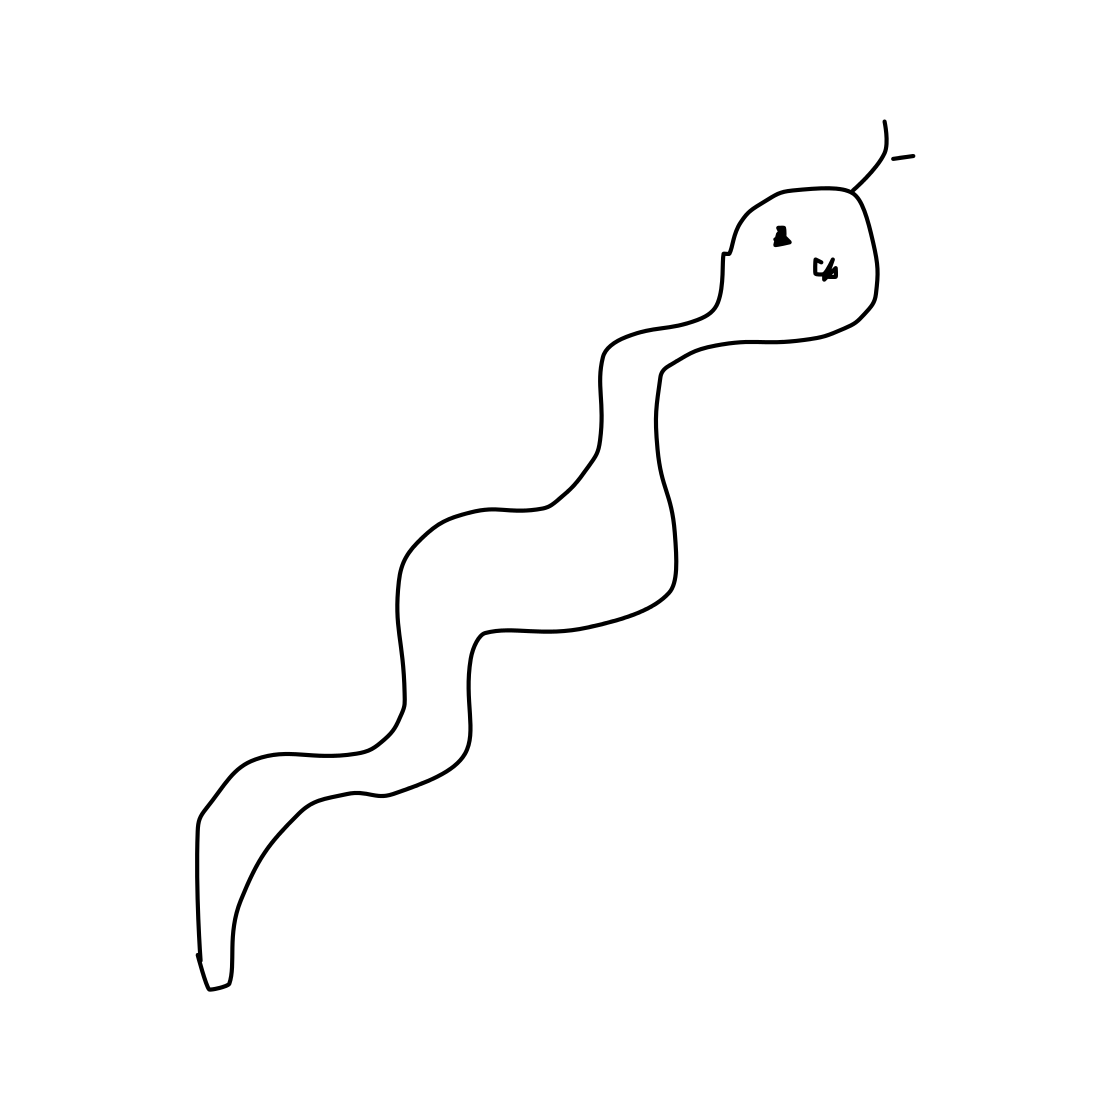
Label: snake